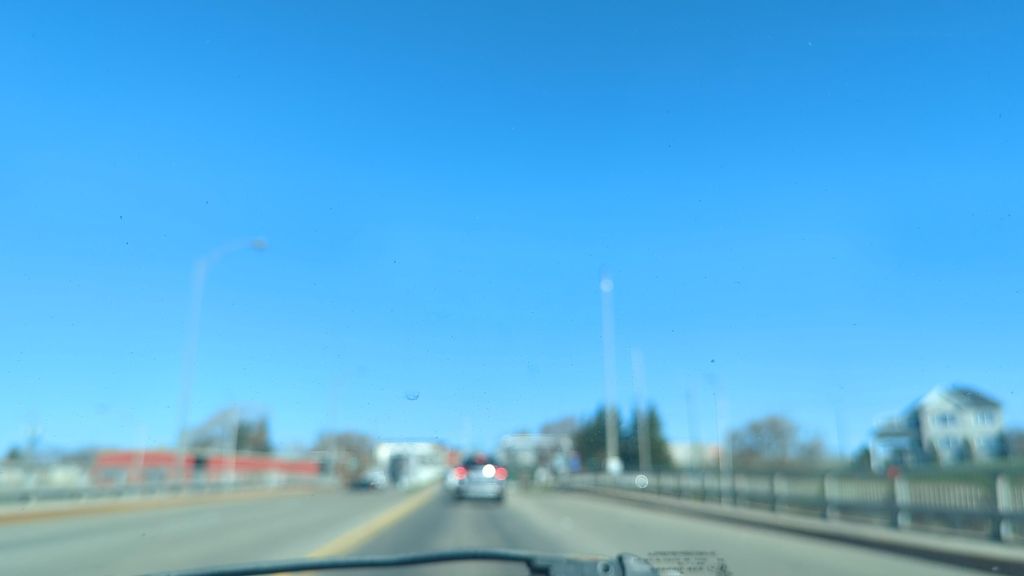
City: quebec_city